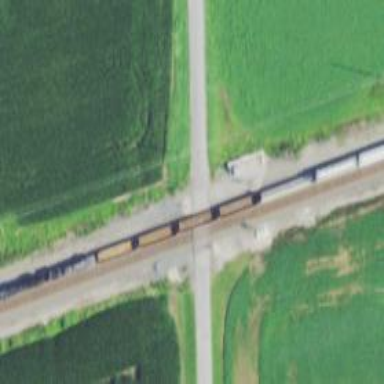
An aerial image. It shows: Railway level crossing.